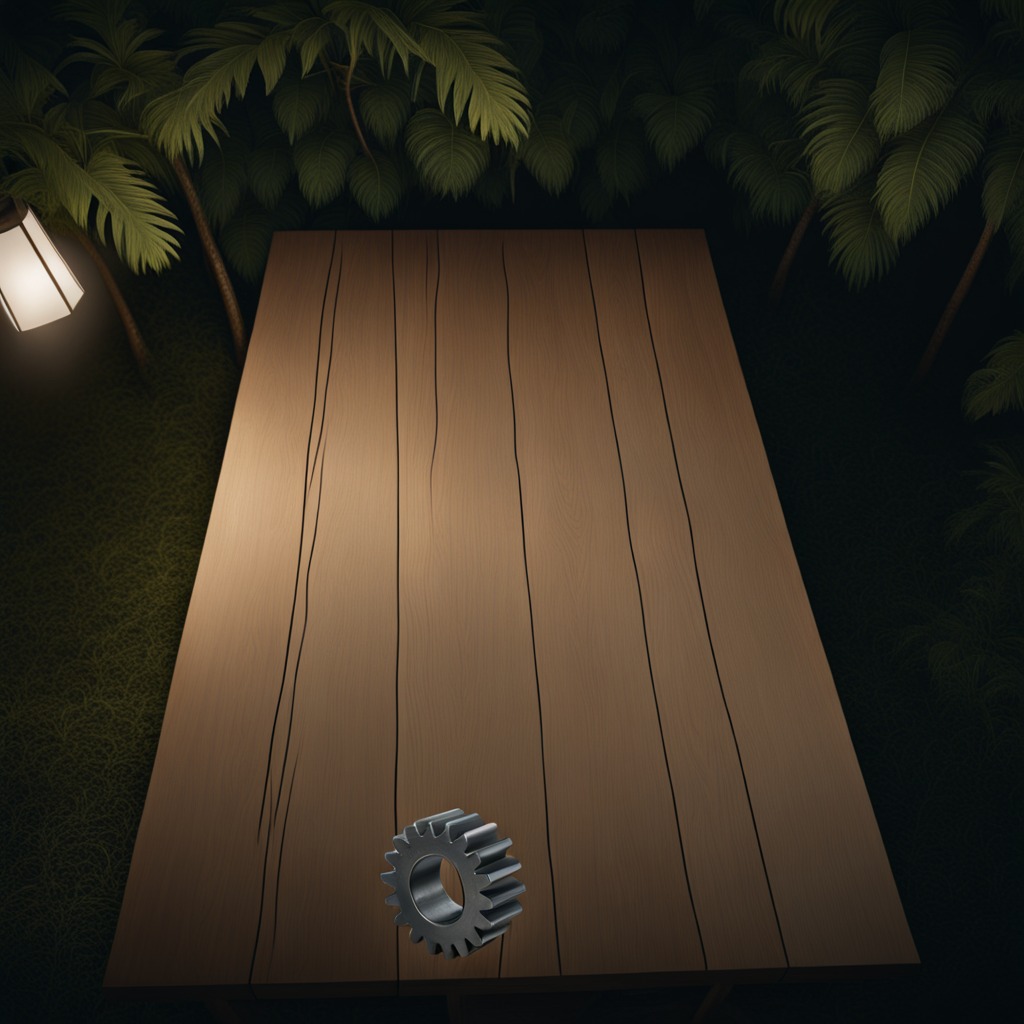
A steel gear with teeth is lying on a wooden table inside a jungle field workshop tent at night.